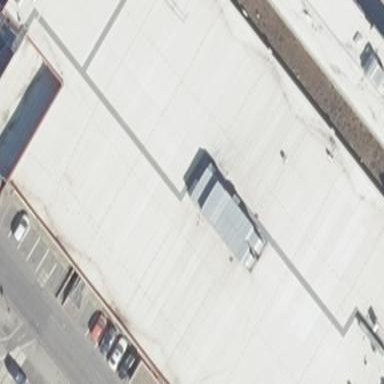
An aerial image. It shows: Building with flat black roof made of tar paper. The building itself is silver in color.